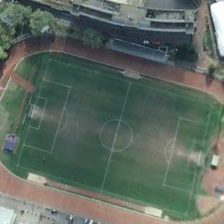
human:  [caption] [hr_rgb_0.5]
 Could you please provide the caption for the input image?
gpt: a playground with a football field in it is near several green trees and buildings .

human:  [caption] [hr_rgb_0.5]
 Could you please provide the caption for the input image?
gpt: a playground with a football field in it is near several green trees and buildings .

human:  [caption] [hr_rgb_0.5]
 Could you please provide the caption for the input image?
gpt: it has green and dark green grass, and red runway .

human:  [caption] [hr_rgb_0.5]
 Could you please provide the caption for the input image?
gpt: this is a playground .

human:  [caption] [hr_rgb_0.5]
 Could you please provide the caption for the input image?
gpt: this is a playground .